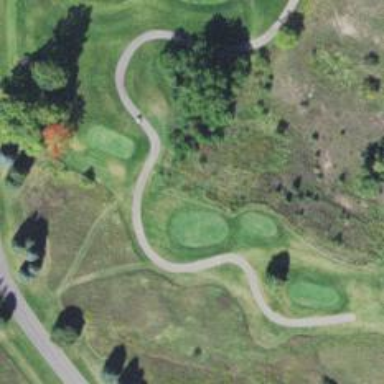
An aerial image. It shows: Service road used as golf cart path.